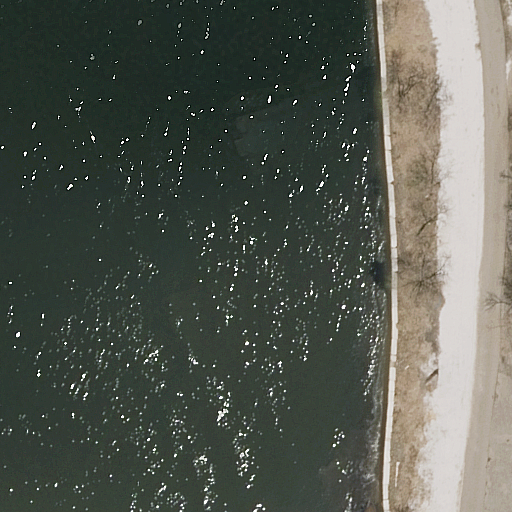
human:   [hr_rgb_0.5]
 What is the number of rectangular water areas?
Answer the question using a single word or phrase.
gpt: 0

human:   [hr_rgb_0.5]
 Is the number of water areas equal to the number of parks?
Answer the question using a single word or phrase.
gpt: yes

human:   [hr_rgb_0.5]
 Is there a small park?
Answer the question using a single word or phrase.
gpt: no

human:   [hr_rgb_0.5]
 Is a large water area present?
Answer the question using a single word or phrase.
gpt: yes

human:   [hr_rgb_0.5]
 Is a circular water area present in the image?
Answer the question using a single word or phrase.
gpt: no

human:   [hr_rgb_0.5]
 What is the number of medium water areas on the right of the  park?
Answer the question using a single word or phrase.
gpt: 0

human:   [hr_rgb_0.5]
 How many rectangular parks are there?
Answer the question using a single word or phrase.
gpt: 1

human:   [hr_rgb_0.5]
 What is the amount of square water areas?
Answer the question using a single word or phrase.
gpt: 0

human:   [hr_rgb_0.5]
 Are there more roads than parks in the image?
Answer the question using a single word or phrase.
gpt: no

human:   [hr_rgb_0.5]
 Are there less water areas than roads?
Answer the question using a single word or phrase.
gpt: no

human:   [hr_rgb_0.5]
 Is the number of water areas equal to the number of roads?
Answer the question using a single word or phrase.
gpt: yes

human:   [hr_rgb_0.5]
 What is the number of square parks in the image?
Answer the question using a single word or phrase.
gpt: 0

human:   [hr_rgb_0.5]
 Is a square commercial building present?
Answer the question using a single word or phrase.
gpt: no

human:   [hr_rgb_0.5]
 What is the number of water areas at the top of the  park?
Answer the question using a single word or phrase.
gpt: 0

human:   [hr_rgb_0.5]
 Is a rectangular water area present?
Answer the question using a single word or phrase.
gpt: no

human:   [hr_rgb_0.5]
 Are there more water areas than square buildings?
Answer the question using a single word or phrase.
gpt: yes

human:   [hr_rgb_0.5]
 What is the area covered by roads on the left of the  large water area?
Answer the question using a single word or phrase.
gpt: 0m2

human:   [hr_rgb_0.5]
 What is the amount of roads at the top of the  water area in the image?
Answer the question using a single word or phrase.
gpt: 0

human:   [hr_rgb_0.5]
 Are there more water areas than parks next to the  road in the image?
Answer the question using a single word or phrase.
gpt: no

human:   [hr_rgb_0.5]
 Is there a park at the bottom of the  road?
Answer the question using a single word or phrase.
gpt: no

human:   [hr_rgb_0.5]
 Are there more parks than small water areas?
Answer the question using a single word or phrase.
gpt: yes

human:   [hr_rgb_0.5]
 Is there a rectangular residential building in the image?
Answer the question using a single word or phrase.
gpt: no

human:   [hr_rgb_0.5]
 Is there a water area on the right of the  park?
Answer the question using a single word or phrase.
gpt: no

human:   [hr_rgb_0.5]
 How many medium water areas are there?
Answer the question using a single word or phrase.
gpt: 0

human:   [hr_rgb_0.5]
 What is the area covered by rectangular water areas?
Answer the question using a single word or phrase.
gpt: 0m2

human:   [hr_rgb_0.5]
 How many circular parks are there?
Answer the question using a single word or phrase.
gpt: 0

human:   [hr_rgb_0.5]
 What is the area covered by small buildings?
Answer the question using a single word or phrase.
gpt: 0m2

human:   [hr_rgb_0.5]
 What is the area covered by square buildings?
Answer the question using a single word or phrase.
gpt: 0m2

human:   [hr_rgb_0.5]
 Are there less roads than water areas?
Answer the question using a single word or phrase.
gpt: no

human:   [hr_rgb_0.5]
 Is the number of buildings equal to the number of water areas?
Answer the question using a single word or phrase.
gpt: no

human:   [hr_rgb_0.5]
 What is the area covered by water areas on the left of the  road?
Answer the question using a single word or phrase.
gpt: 8011m2

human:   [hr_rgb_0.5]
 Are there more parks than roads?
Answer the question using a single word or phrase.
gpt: no

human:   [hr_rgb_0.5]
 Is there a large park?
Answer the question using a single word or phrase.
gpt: yes

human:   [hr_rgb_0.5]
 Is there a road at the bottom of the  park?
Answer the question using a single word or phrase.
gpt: no

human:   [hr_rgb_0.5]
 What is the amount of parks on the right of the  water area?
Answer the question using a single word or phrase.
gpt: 1

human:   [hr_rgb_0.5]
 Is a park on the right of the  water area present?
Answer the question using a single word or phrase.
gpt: yes